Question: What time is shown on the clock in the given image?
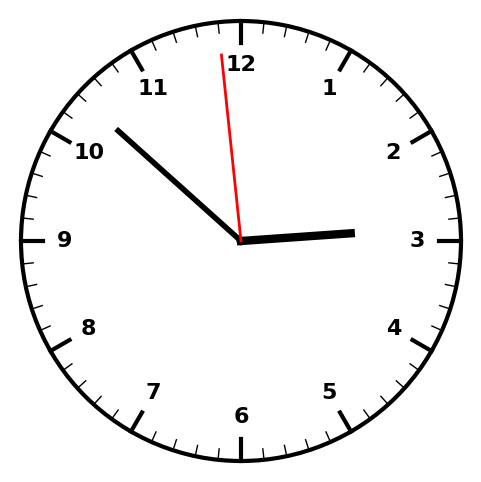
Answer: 02:51:59